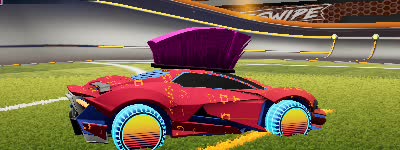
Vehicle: werewolf